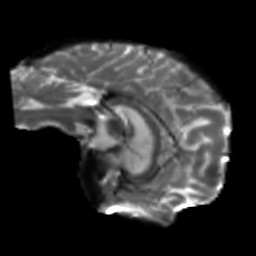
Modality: T2w
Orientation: sagittal
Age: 37
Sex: female
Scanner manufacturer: siemens
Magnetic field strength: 3 T
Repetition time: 5.25 s
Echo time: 0.08 s